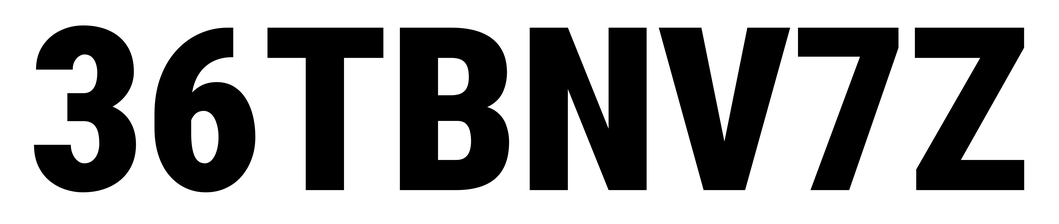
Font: Roboto_Condensed_Black